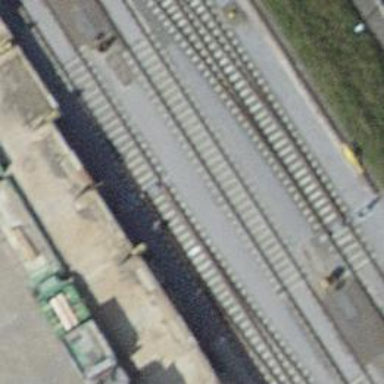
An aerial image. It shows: Railway switch.